Question: I'm trying to figure out how to structure this db:

I have table 'Users', table 'Galleries' and table 'Images' .
Once a user logs in I store his id as '$_SESSION[user_id]'
---
Table 'Galleries' has column user_id to store who owns it.
Table 'Images' has gallery_id to store which gallery they belong to.
On the client side when I want to upload a new image into Images, I use the current gallery
id to set the 'gallery_id' of the image.
The problem with that is that someone can tamper the data and upload an image into someone else's gallery by changing the 'gallery_id'.
Should I add a 'user_id' in the images table as well and check against '$_SESSION[user_id]' or maybe generate a completely unique id for each image, gallery and user and use that on the client side OR maybe i could join all 3 tables and then check against 'user_id'?
What is the best practice?
Thanks
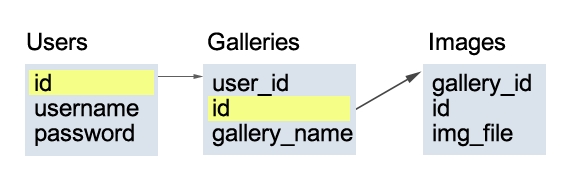
Answer: If your gallery_id column in the images table is NOT NULL then you may be able to do something like this
'''
INSERT INTO images (gallery_id,image_file)
SELECT id,'$image_file'
FROM Galleries
WHERE id = $gallery_id AND user_id = {$_SESSION[user_id]}
'''
I'm pretty sure (without testing) that the SELECT will return gallery_id as NULL if the $gallery_id and $_SESSION['user_id'] don't match any rows and thus the INSERT will fail.